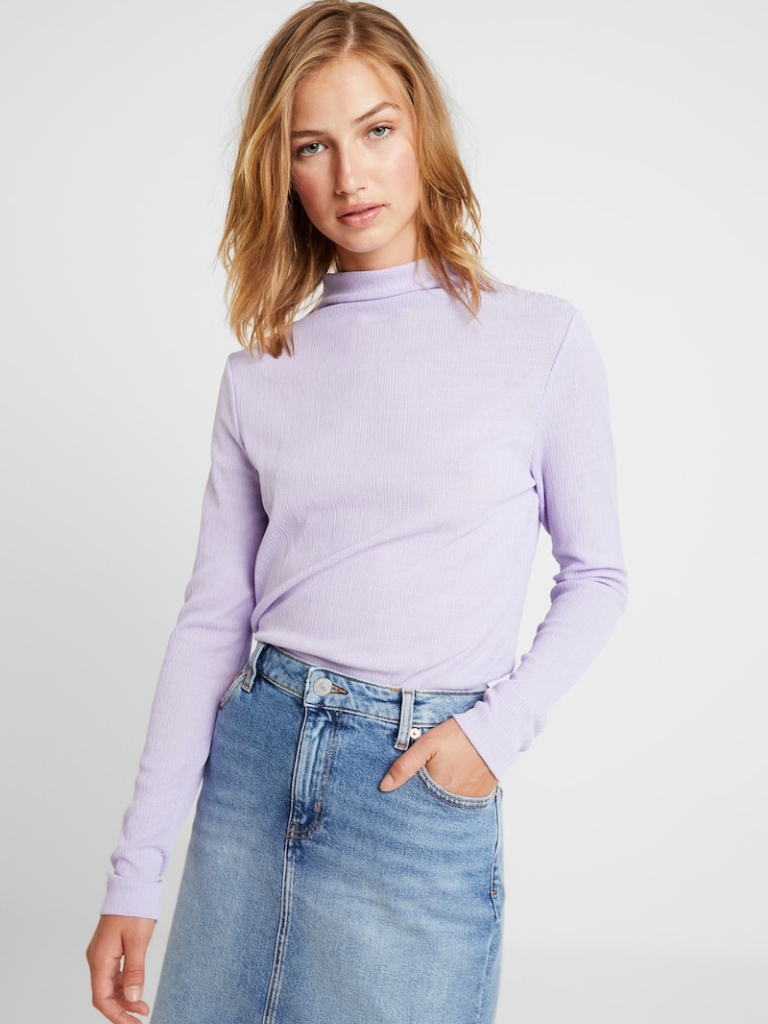
knit tight a long-sleeved with the sleeves down hip length French Tucked turtleneck turtleneck